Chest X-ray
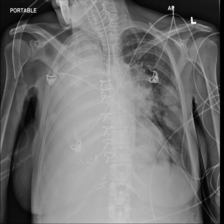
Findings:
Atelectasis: positive
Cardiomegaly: negative
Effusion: positive
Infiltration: negative
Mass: negative
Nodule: positive
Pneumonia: negative
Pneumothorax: negative
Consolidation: negative
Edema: negative
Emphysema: negative
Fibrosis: negative
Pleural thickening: negative
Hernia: negative